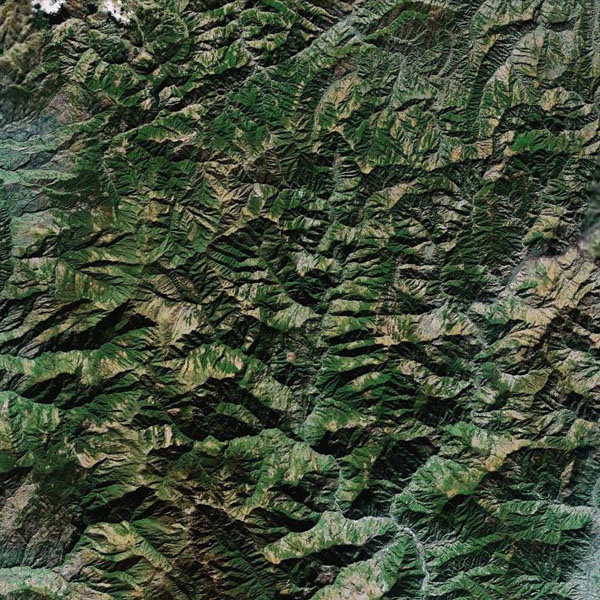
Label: Mountain